Question: This is giving the run around

Using the picture above as an example, how do I find the cost*days of all approved/unapproved line items?
I played around with a few methods but they all came up short. I think sumproduct is the right path but I cant work additional conditions in the statement.
Cheers
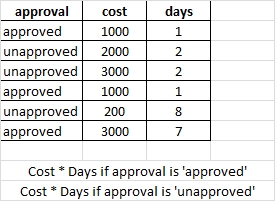
Answer: You're correct in wanting to use SUMPRODUCT, you just need to add in a criteria to the function:
'''
=SUMPRODUCT(B2:B7,C2:C7*(A2:A7="Approved"))
'''